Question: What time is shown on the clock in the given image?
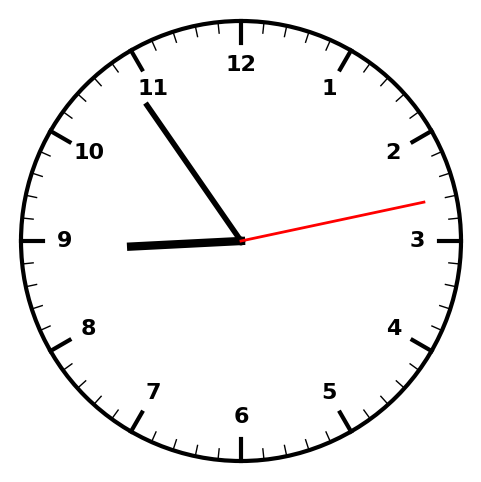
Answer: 08:54:13